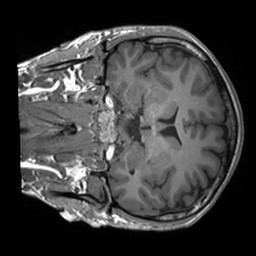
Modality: T1w
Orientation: coronal
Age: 21
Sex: male
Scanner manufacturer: siemens
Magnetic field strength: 3 T
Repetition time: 1.8 s
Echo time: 0.00232 s